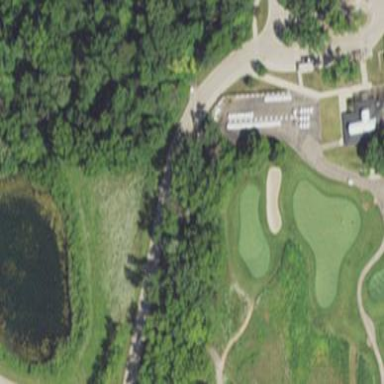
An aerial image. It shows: Rough area on grassy golf course.